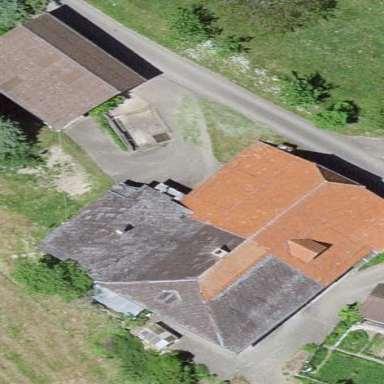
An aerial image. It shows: Farmyard in rural farm setting.